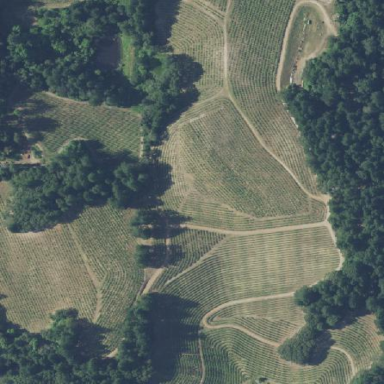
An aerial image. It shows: Vineyard growing wine grapes.